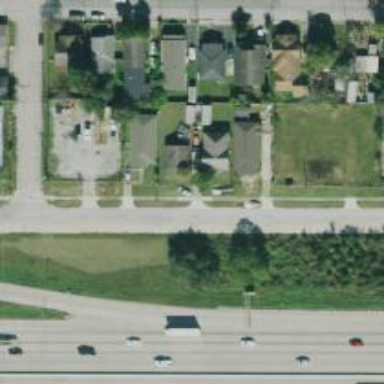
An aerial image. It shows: Secondary road with frontage road alongside.